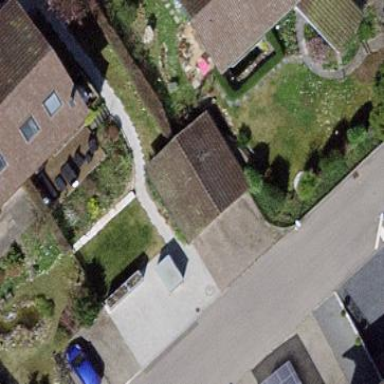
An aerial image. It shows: Garage.